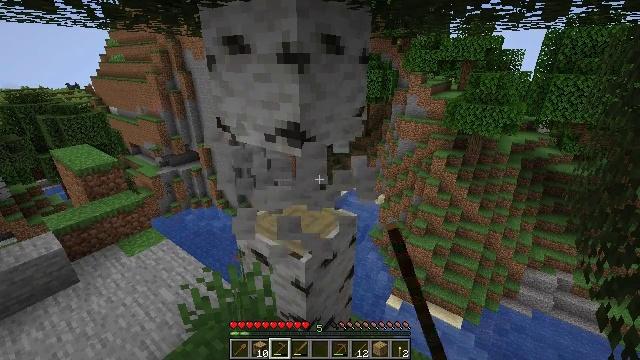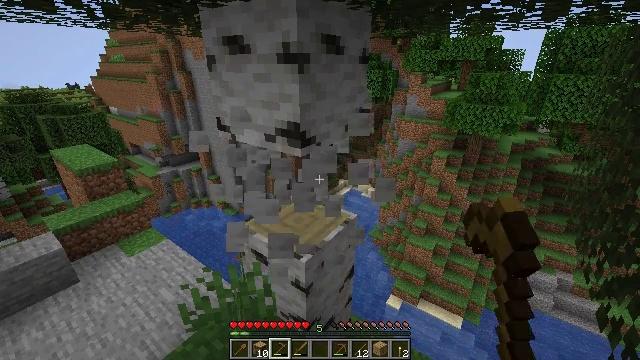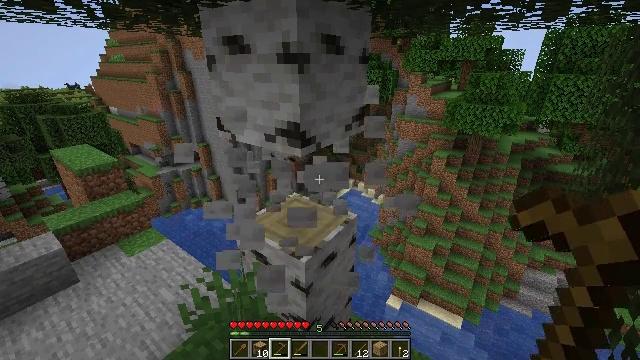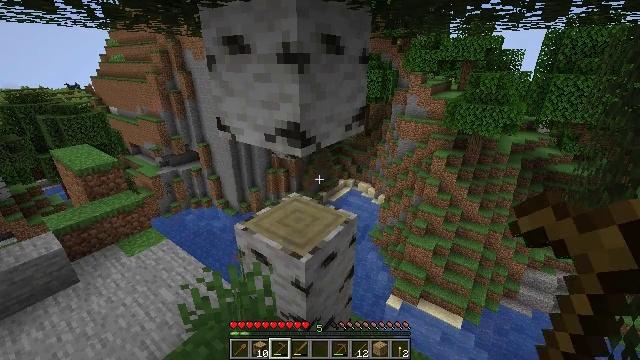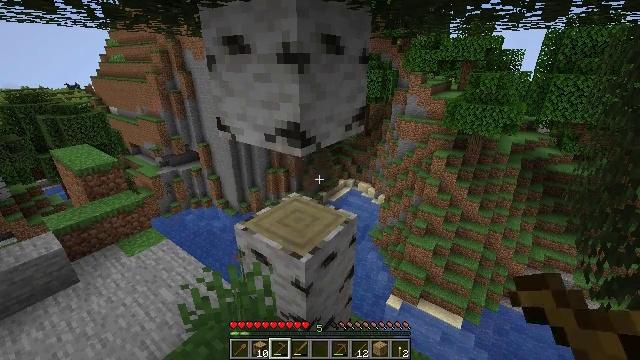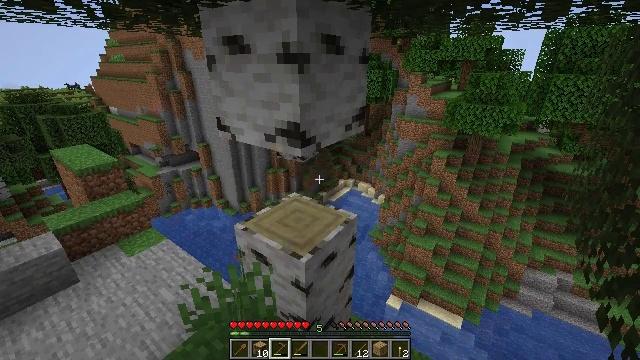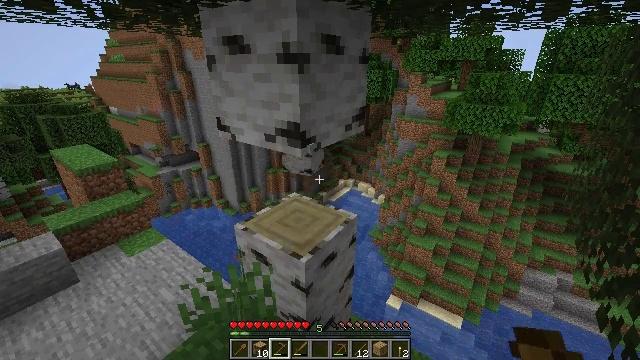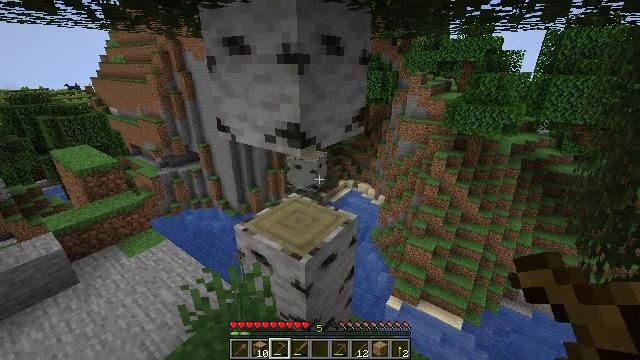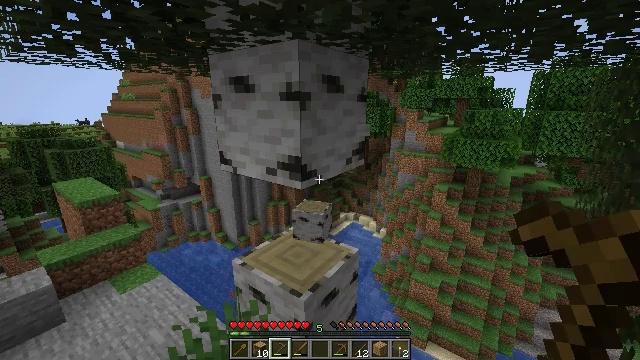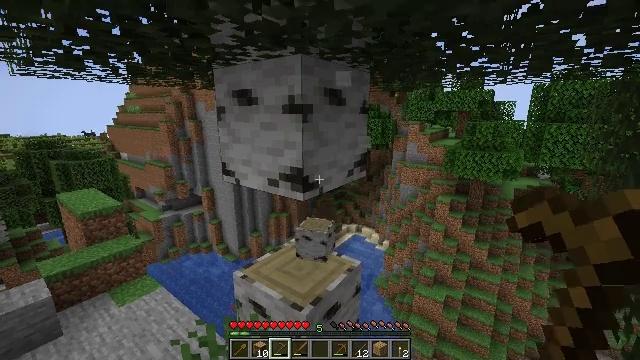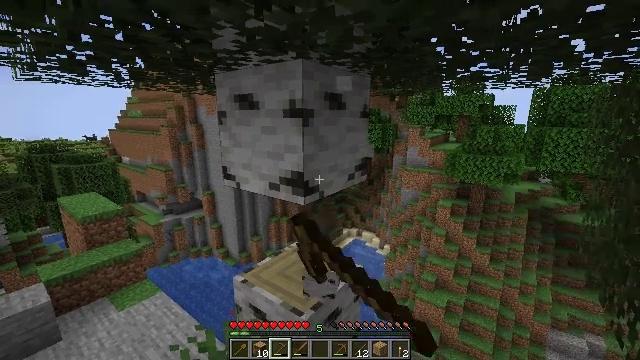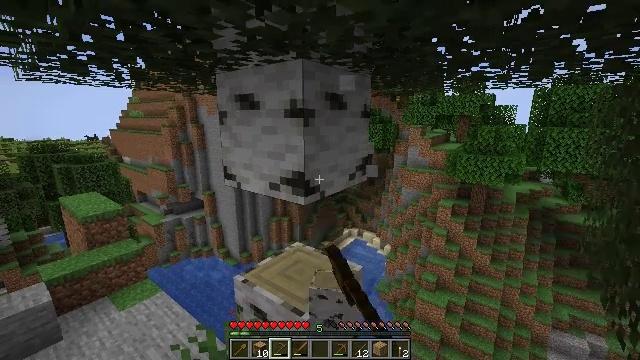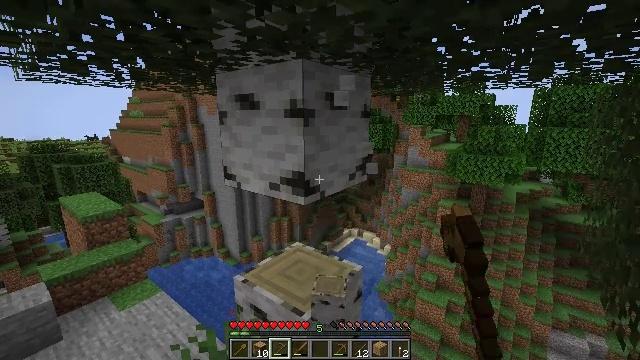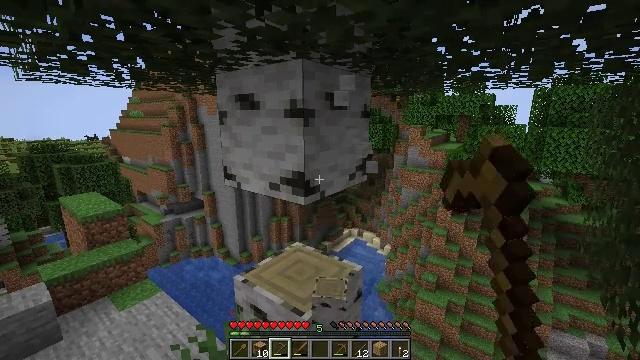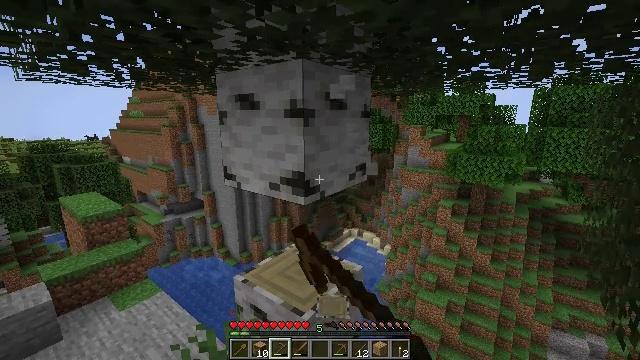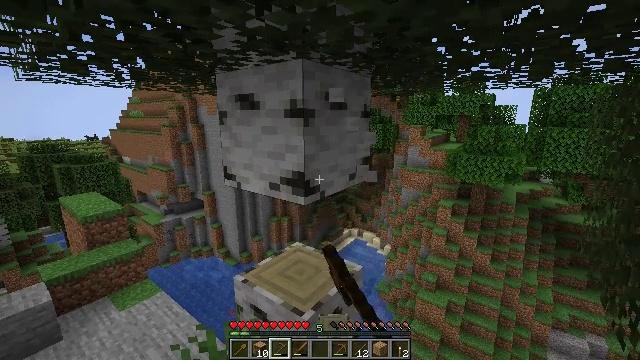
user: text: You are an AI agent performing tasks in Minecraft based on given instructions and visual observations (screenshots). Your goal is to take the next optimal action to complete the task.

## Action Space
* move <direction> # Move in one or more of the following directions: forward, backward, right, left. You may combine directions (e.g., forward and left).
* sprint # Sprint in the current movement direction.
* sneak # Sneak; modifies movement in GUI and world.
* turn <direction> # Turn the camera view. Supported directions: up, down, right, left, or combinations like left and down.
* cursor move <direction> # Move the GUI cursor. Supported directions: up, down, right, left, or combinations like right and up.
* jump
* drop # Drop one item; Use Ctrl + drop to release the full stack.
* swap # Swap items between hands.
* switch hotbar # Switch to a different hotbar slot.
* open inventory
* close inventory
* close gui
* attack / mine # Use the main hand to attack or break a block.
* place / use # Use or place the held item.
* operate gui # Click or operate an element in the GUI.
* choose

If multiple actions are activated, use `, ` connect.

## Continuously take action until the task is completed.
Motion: motion action
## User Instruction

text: Gather birch log for crafting.
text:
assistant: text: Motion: attack / mine
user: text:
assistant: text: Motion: attack / mine
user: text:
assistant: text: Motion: attack / mine
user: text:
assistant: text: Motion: attack / mine
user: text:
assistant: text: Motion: attack / mine
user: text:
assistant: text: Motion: attack / mine
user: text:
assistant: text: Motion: attack / mine
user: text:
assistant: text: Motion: turn up, attack / mine
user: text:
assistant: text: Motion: turn up, attack / mine
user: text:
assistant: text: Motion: attack / mine
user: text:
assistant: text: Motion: attack / mine
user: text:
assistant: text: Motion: attack / mine
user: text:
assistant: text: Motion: attack / mine
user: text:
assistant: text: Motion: attack / mine
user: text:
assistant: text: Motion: attack / mine
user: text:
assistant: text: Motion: attack / mine
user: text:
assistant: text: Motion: attack / mine
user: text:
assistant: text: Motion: attack / mine
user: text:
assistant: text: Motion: attack / mine
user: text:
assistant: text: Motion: attack / mine
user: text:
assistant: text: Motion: attack / mine
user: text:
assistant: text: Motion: attack / mine
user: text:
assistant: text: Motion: attack / mine
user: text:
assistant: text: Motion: attack / mine
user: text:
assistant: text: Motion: attack / mine
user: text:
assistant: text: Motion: attack / mine
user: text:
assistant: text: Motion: attack / mine
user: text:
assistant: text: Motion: attack / mine
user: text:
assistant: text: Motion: attack / mine
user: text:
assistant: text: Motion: attack / mine